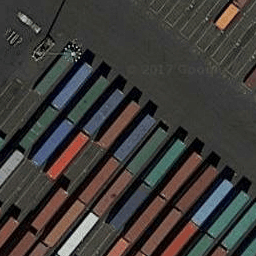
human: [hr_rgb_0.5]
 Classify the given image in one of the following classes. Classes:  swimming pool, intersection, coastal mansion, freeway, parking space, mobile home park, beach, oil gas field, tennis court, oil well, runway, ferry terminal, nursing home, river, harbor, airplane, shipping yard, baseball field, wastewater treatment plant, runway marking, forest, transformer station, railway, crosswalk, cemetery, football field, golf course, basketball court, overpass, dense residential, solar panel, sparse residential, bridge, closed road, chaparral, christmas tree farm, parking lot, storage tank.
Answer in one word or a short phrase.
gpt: shipping yard